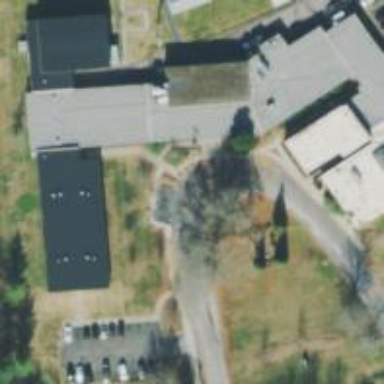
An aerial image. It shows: Elementary School.